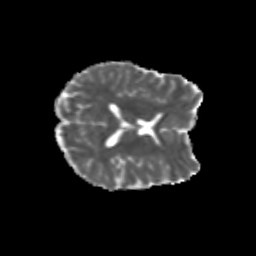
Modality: MD
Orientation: axial
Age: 28
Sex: female
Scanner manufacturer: siemens
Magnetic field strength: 3 T
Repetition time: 3.5 s
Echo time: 0.113 s